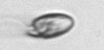
Label: Katodinium_or_Torodinium